Field crop: maize
Growth stage: 2
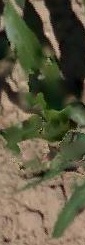
Species: maize